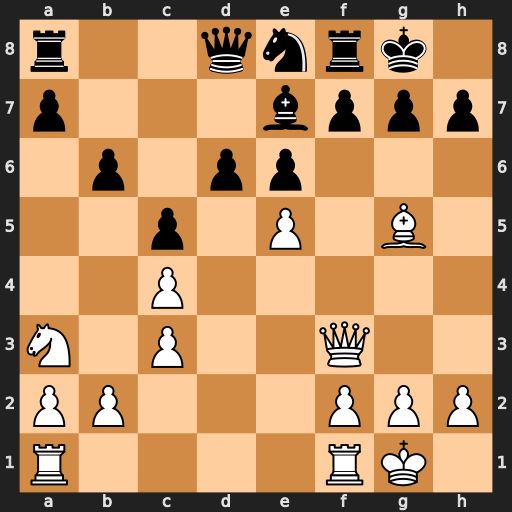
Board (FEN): r2qnrk1/p3bppp/1p1pp3/2p1P1B1/2P5/N1P2Q2/PP3PPP/R4RK1
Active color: w
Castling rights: -
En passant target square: -
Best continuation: Bxe7 Qxe7 Qxa8